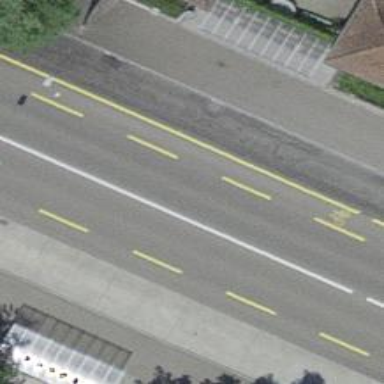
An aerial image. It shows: Public transport stop position.